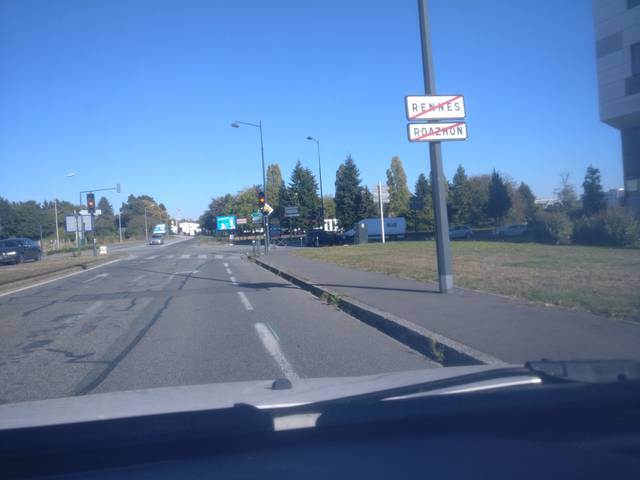
Region: France
Coordinates: 48.132, -1.634